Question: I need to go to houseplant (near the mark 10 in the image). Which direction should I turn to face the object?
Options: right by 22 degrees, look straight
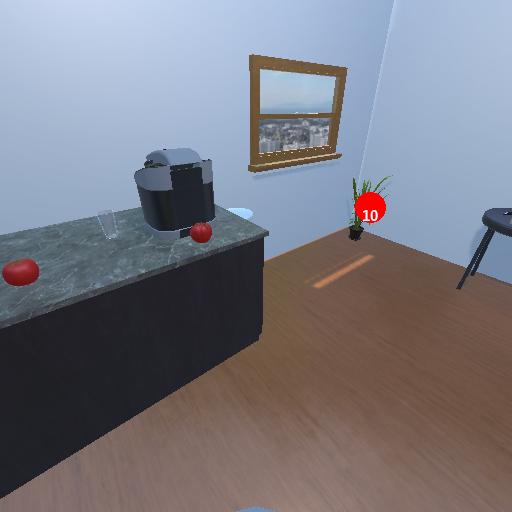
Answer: right by 22 degrees